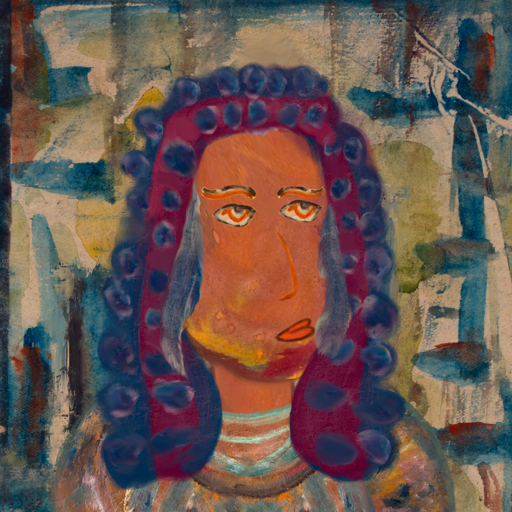
Background: Orphan, Head And Neck Side: Mother_And_Son_Son, Face Side: Experience, Bust: Boggyland, Hair Side: Hill_Girl, Head Accessory: Blank, Second Necklace: Blank, Necklace: Blank, Baby: Blank